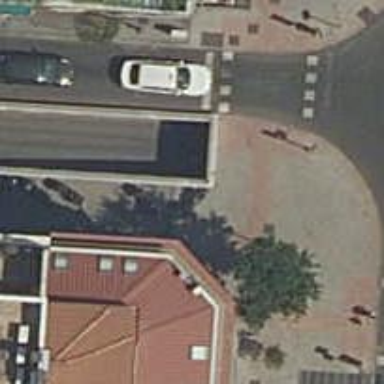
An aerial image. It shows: Parking entrance.